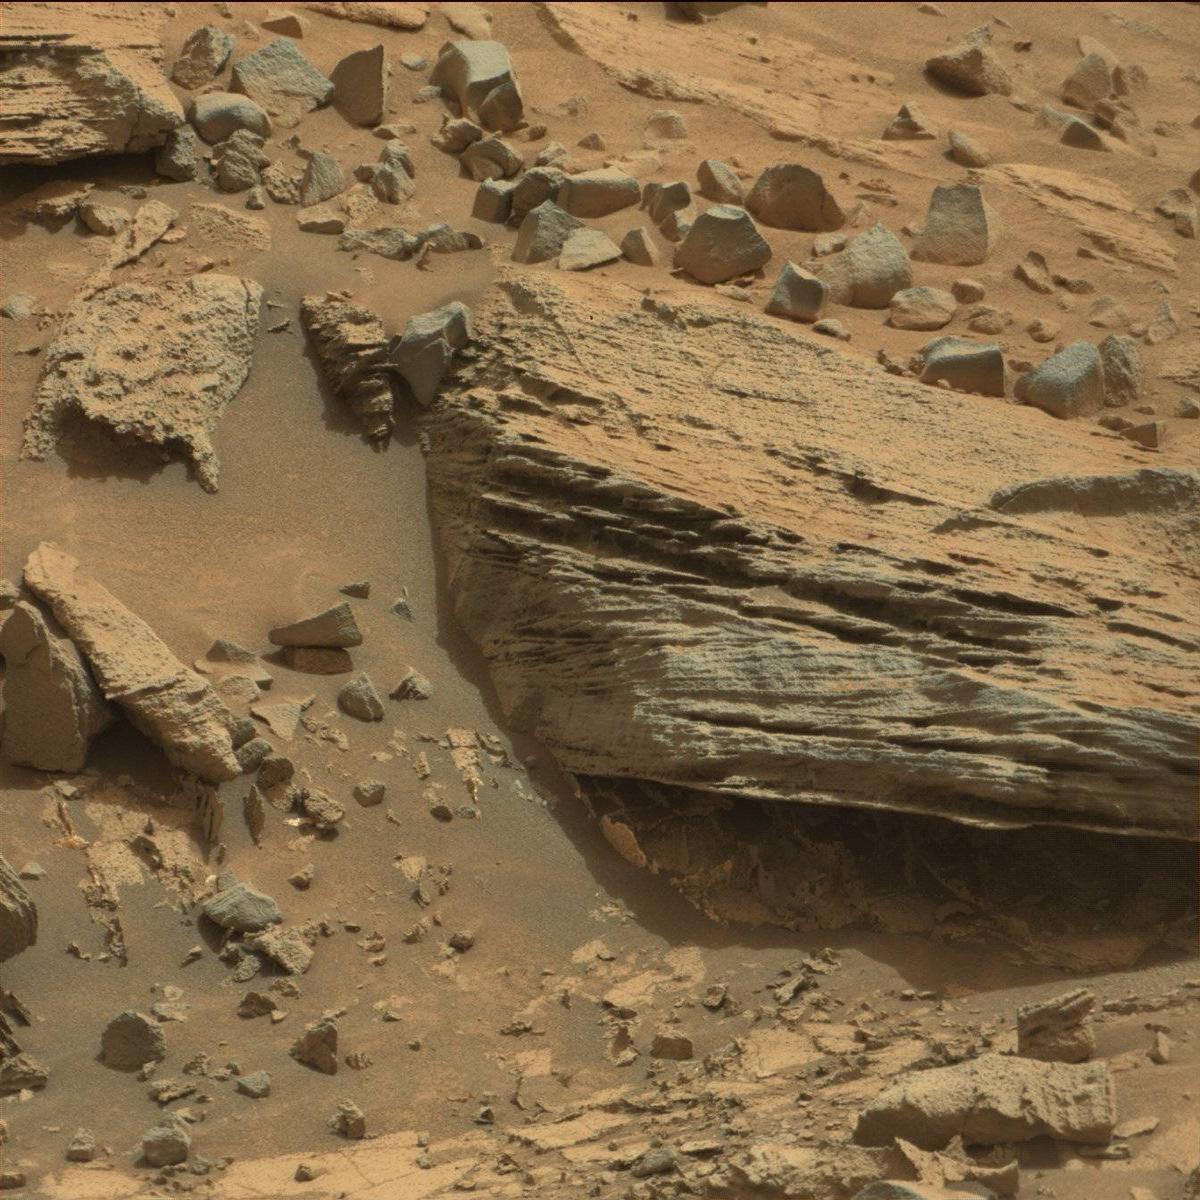
Terrain classes present: Bedrock, Rock, Sand / Soil